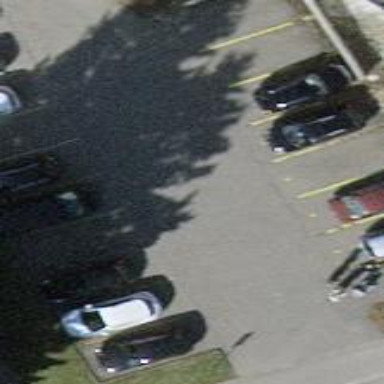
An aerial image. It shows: Parking area with surface.